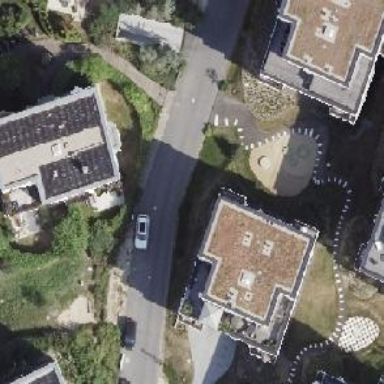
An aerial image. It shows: Apartment building with flat roof.